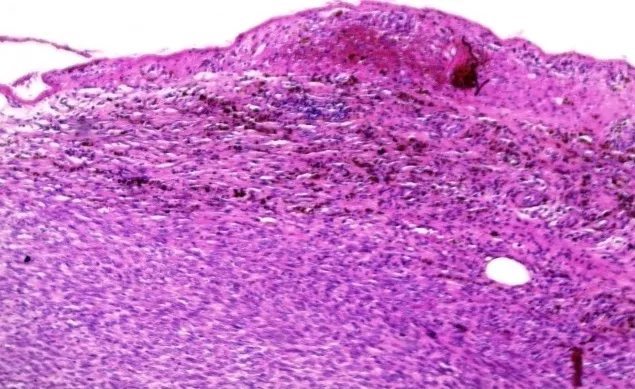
High power view of the tumour with hemosiderin pigment and lymphoid cell with irregular distribution observed among the spindle cells.
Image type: pathology (h&e)